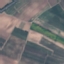
Label: PermanentCrop